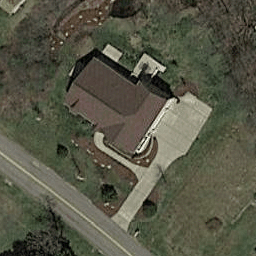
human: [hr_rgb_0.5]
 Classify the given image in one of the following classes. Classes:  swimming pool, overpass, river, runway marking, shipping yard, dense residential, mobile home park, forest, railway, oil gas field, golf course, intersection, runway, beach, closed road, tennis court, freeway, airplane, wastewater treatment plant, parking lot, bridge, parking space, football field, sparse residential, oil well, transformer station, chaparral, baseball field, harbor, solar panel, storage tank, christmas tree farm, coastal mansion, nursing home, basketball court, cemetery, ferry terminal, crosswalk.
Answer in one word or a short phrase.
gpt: sparse residential